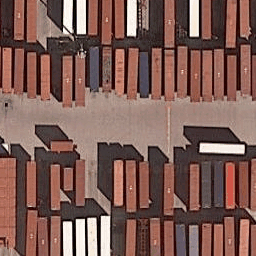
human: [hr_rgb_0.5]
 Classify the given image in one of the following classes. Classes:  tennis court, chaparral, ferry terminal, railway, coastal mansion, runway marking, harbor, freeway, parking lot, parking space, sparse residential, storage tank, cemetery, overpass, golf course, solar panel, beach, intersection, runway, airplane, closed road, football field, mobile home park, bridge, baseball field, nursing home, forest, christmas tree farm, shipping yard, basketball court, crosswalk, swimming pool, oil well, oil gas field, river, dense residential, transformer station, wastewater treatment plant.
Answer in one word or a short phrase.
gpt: shipping yard